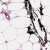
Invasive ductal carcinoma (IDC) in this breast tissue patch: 0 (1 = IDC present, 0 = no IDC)